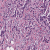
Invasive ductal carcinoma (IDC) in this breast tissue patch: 1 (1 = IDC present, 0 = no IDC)